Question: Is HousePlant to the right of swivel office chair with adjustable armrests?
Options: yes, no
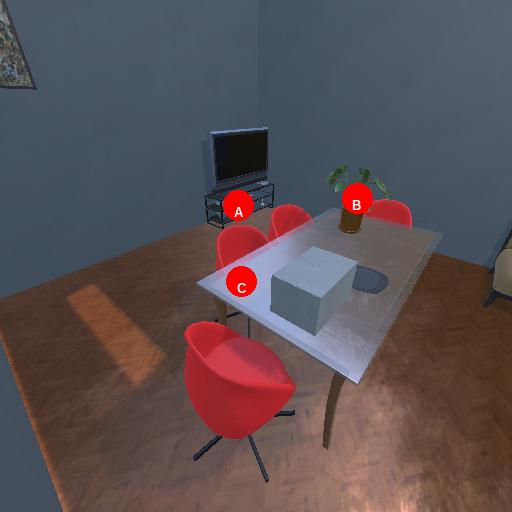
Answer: yes